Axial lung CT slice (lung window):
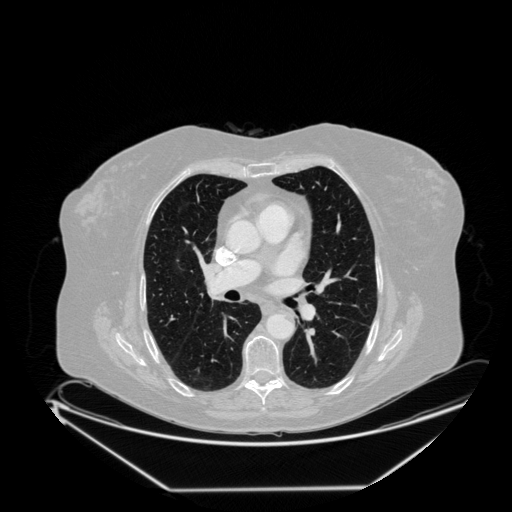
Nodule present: no